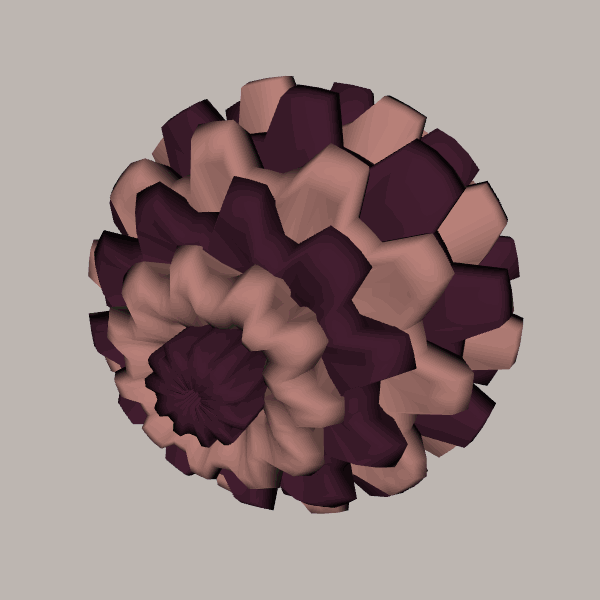
Background: light